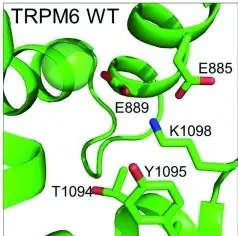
The TRPM6 K1098E variant affects a conserved basic residue in the TRP domain. Shown in ) predicted to form a stabilising interaction within the TRP domain. The relative position of the Ca
2+ ion (green sphere) in TRPM2 is shown in.
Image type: radiology (mri)